Question: Background: a class constructor can have parameters whose names are the same as its properties, and resolve the assignment using the 'this' keyword. Simplified example:
'''
public MyClass(string Thing1, string Thing2)
{
this.Thing1 = Thing1;
this.Thing2 = Thing2;
}
'''
What about object initializers? I want to instantiate an object, setting properties 'Amount' and 'Percentage' from parameters of the same name passed to the current method.

How can I qualify 'Amount' and 'Percentage' to distinguish the object properties from the method parameters?
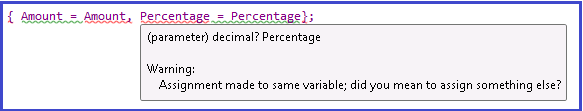
Answer: I guess you're not using object initializer, instead you just have the braces with parameter assigned to itself.. With object initializers, it just works.
Here is the minimal repro:
'''
private static void Dosomething(string Name)
{
{ Name = Name };//Assignment made to same variable error
var test = new TestClass{ Name = Name };//Works fine
}
class TestClass
{
public string Name { get; set; }
}
'''